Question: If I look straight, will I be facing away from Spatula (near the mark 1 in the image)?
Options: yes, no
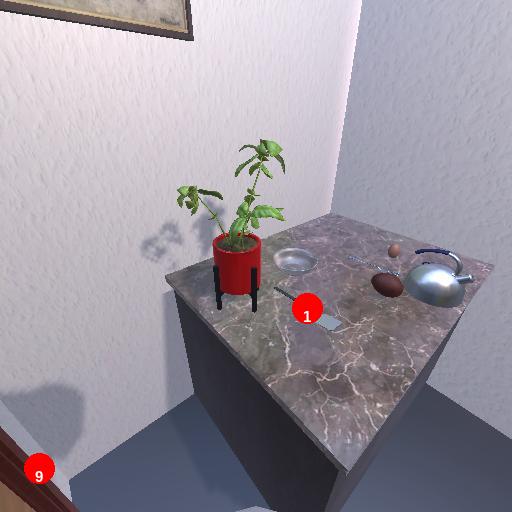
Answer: yes